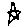
Label: star